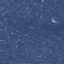
Label: Residential